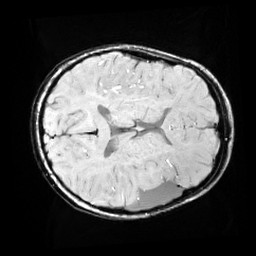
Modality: SWI
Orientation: axial
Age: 12
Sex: male
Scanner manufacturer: siemens
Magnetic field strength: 3 T
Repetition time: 0.027 s
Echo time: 0.02 s